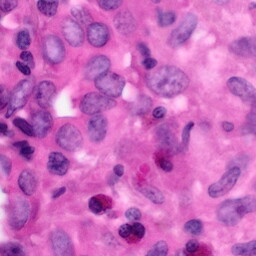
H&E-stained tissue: Pancreatic